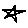
Label: star